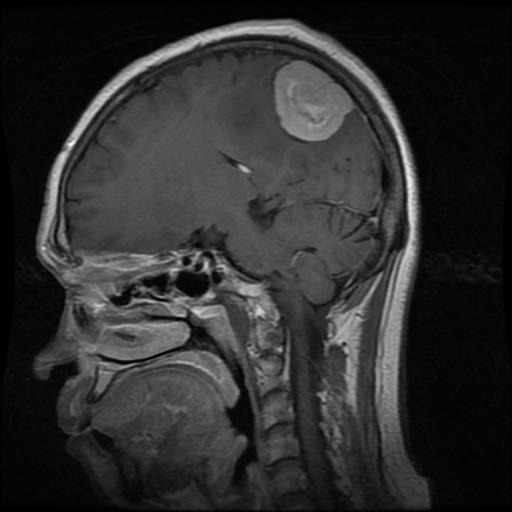
Label: meningioma